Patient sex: M
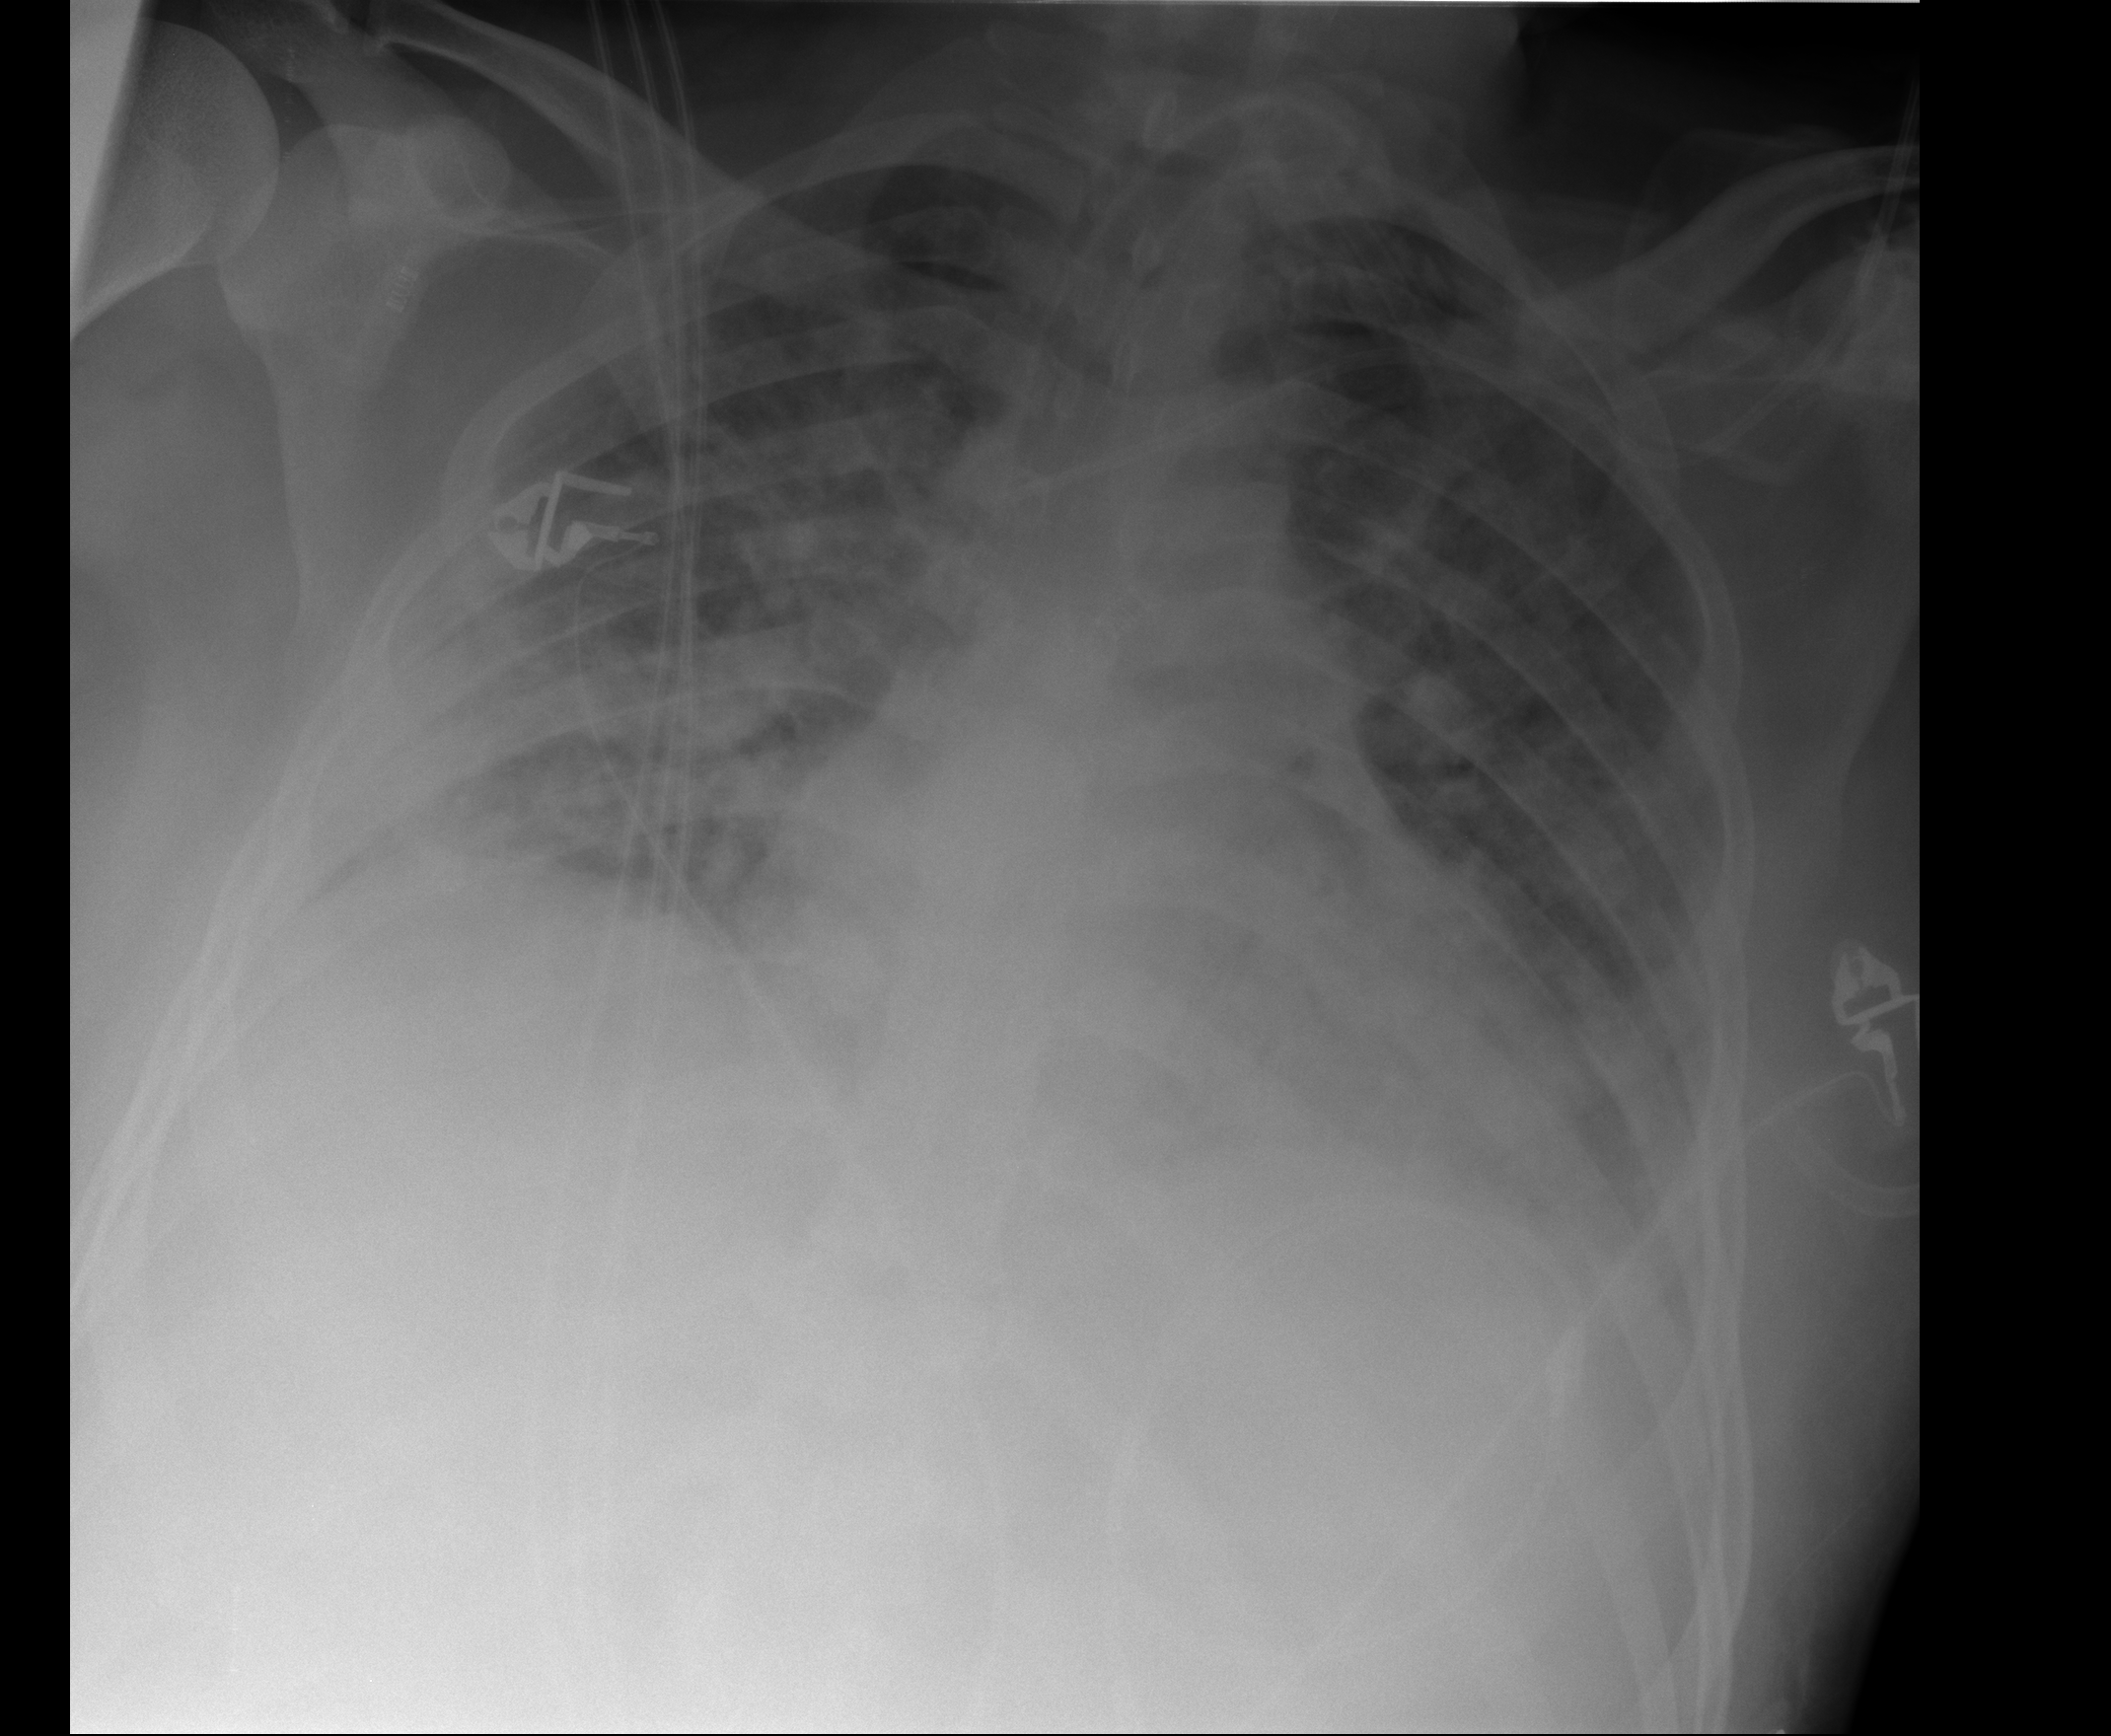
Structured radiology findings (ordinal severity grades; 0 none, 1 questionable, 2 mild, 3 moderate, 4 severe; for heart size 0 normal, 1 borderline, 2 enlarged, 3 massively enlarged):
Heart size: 1
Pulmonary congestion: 1
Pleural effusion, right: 2
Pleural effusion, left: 2
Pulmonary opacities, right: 4
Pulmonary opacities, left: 4
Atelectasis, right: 2
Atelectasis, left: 2